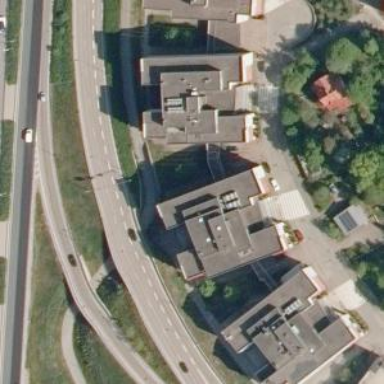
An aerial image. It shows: Office building.